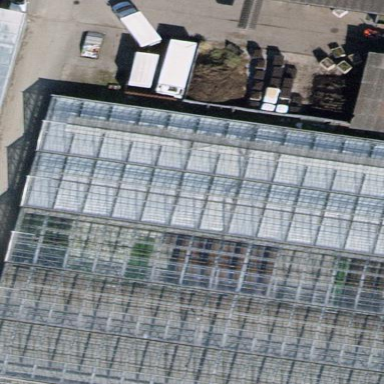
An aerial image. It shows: Greenhouse.